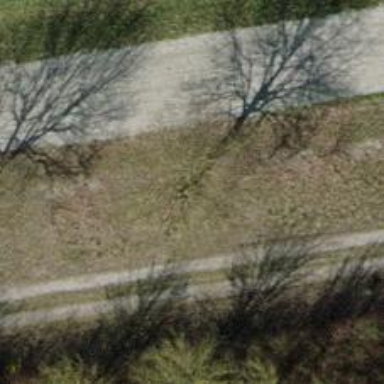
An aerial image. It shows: Beautiful tree with deciduous leaves lined up in avenue.